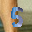
Label: 5